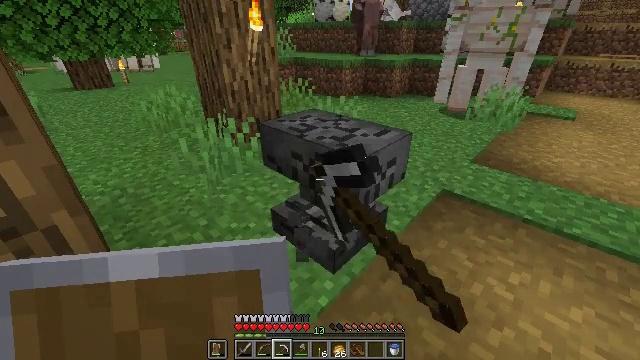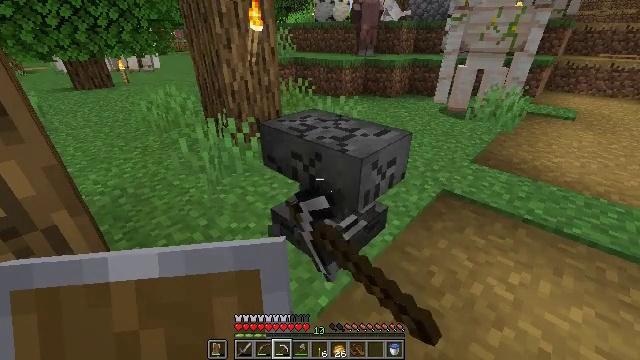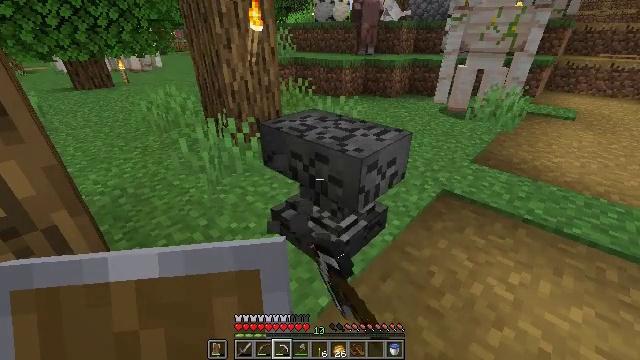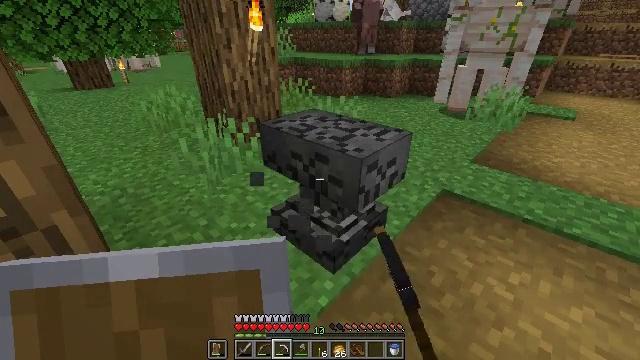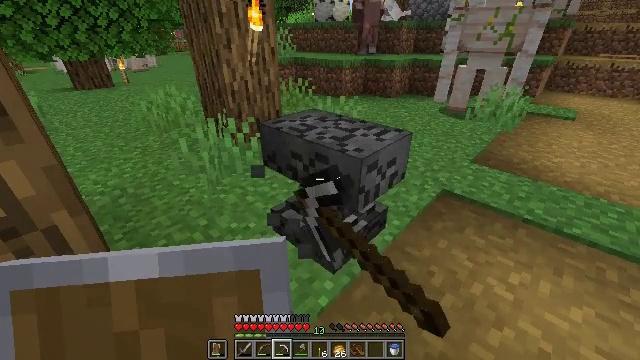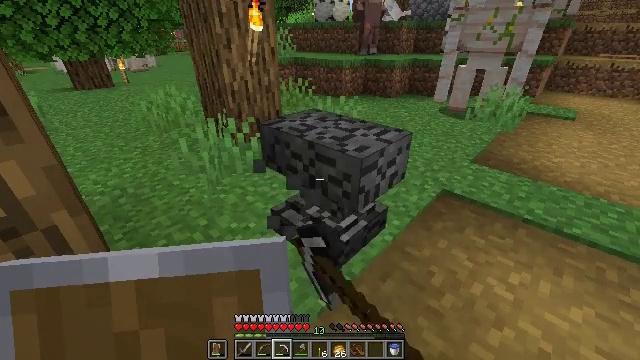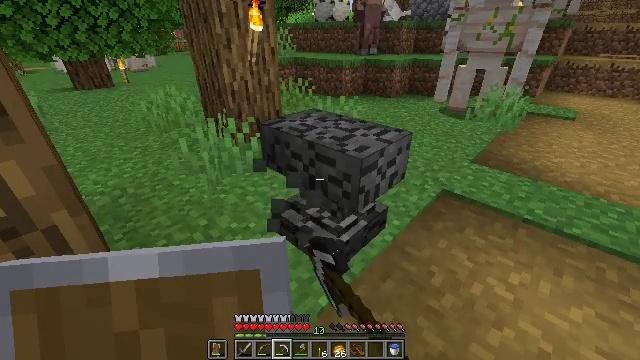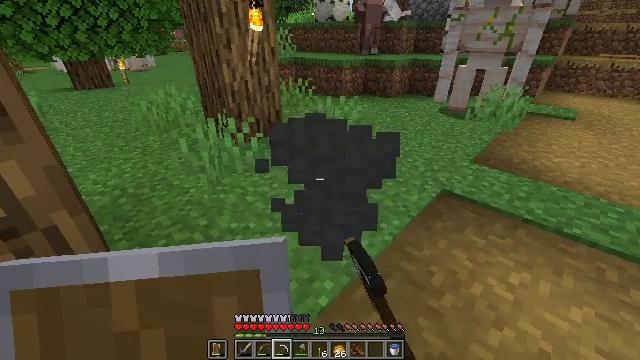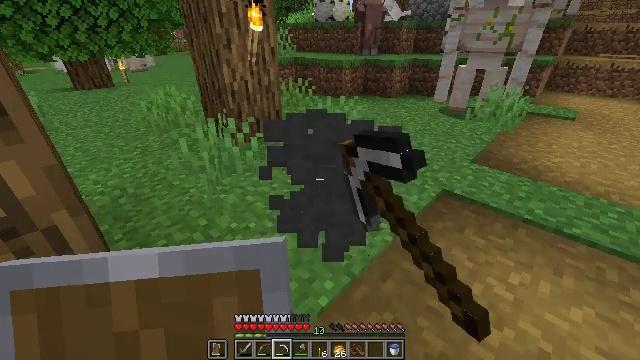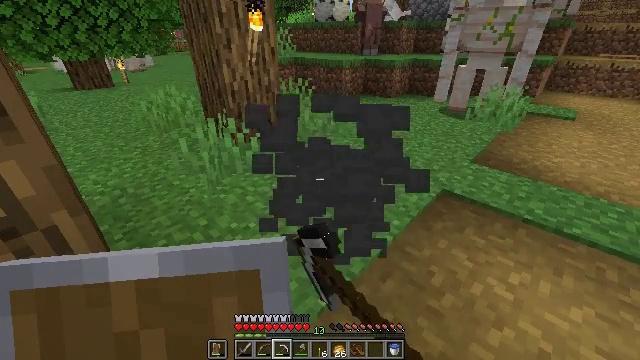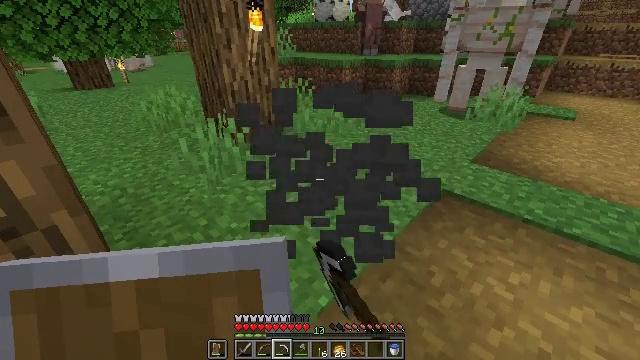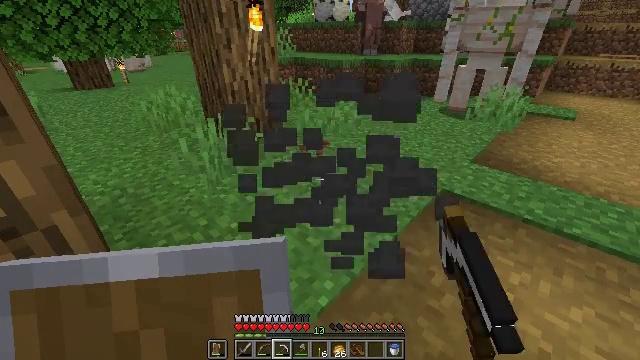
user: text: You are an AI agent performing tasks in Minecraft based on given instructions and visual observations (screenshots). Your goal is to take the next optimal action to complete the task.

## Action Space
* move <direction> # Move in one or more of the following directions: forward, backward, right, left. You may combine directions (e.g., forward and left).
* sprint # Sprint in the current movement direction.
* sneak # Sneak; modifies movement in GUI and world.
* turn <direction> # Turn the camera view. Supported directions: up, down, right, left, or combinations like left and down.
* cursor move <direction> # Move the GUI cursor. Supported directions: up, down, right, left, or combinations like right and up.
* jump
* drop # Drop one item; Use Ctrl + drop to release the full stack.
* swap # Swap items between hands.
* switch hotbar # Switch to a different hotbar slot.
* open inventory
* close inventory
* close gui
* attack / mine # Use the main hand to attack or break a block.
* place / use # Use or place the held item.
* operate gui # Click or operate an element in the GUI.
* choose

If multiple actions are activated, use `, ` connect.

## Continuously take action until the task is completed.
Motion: motion action
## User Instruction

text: Attack the anvil to pick it up.
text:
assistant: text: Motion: attack / mine
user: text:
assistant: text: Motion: attack / mine
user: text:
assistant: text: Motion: attack / mine
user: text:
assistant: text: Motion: attack / mine
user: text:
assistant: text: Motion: attack / mine
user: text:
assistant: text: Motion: attack / mine
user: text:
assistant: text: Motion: attack / mine
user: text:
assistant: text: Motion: attack / mine
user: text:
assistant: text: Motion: attack / mine
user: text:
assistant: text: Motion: attack / mine
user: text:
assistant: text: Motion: attack / mine
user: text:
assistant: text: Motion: attack / mine